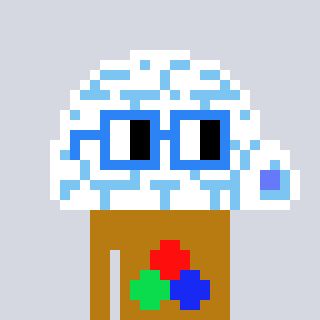
a pixel art character with square blue glasses, a igloo-shaped head and a gold-colored body on a cool background